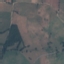
Land use / land cover: Pasture